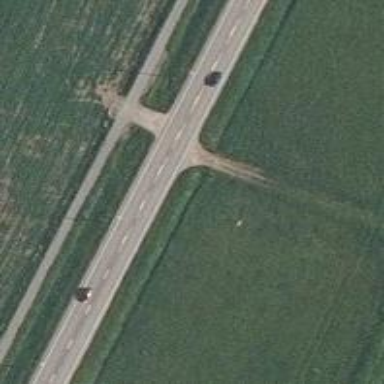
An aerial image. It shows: Primary highway with separate asphalt sidewalk.